Question: I'm trying to float two elements (buttons) to the right of a flexible container.
One of the buttons is also flexible, as the text within it changes depending on who's logged into the system.
Any ideas how this can be achieved? Help is much appreciated! I've already tried float rights (the order of the buttons is wrong when I do that) and display: inline-block (doesn't work).

Edit:
Code I've tried (that doesn't work). This is psuedo version, as I'm currently overhauling a pre-existing system -
'''
<div style="width: 100%">
<div style="float:right; text-align: right;">
<input type="submit" style="display: inline-block"></button>
<button style="display: inline-block"></button>
</div>
</div>
'''
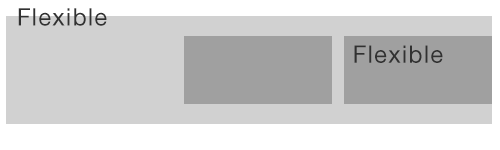
Answer: It works perfectly..please check your project code completely,
'''
<div style="width: 100%">
<div style="float:right; text-align: right;">
<input type="submit" style="display: inline-block"/>
<button style="display: inline-block">flexible</button>
</div>
</div>
'''
works perfectly here..
<URL>